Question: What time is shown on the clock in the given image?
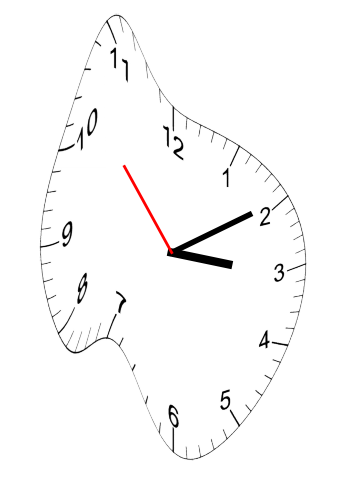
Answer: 03:09:53